Milling tool wear sample.
Tool blade image: 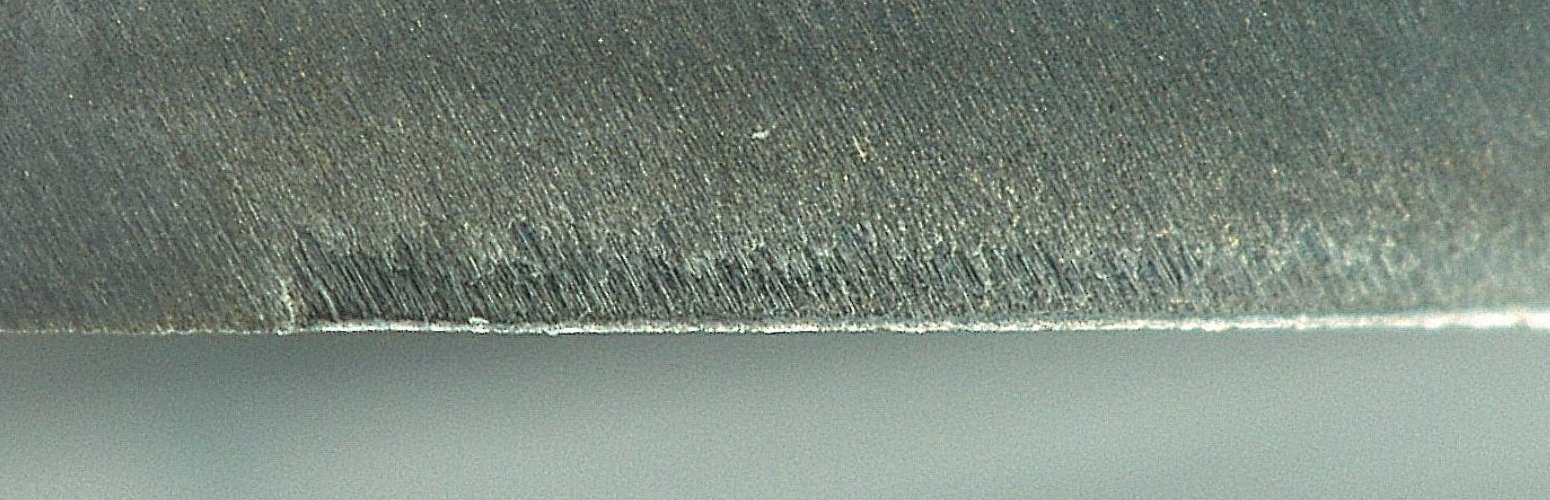
Chip image: 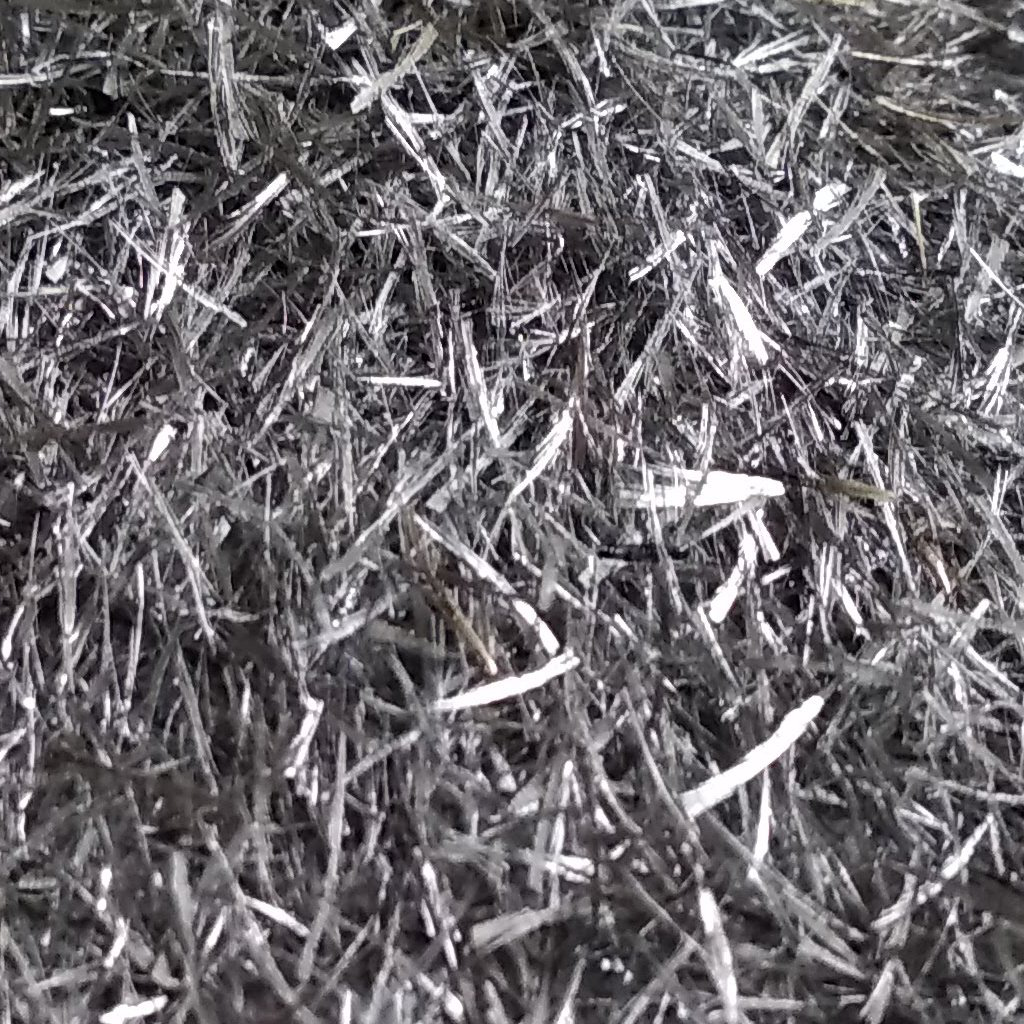
Workpiece image: 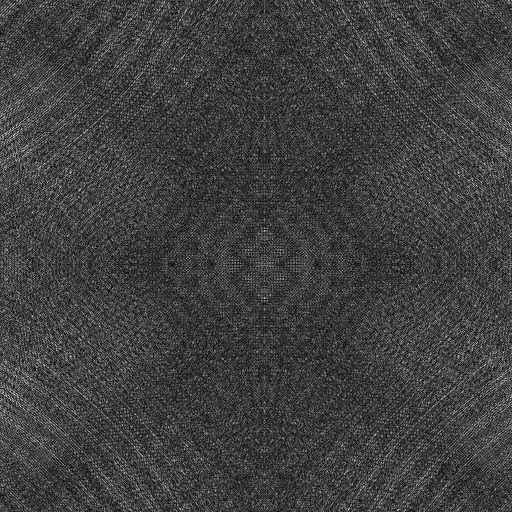
Tool wear state: sharp
Gaps: 0
Flank wear: 34.38
Overhang: 14.2
Force-signal Mel-spectrograms (X, Y, Z axes): 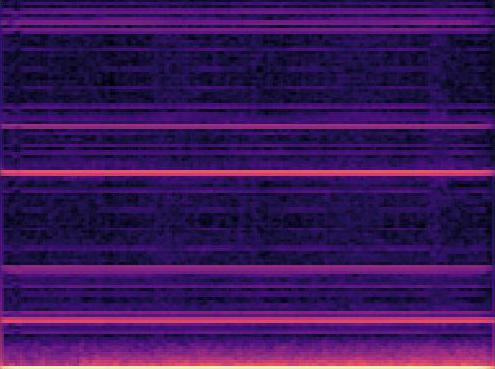 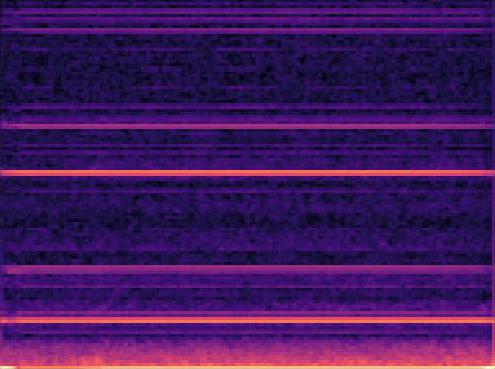 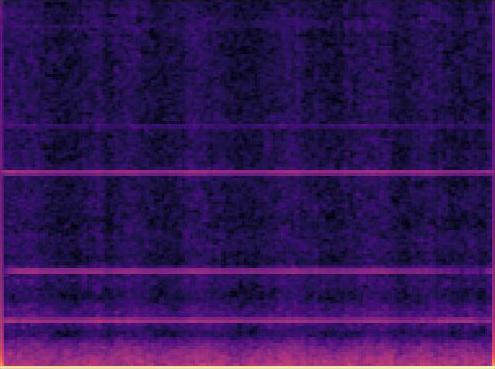
Force-signal scalograms (X, Y, Z axes): 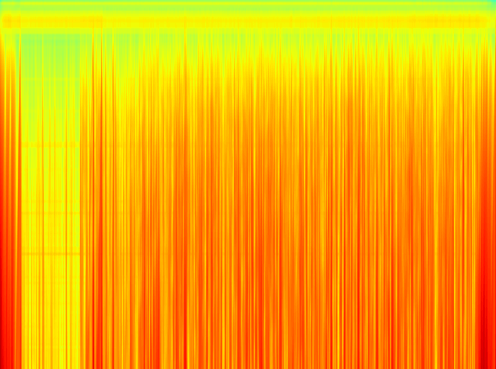 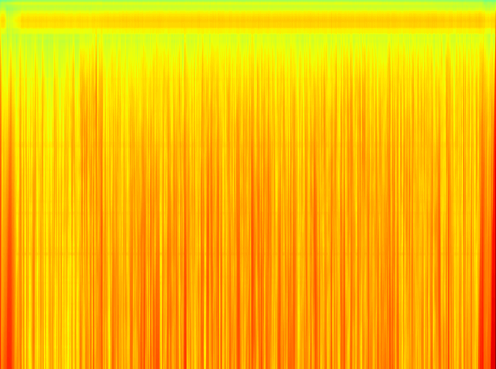 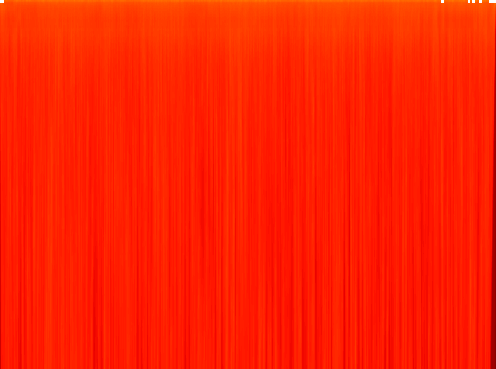
Force phase: initial_break_in_wear